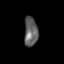
Tissue: skin
Cell type: Epithelial cells
Senescence score: 0.2065
Nuclear area (px): 395
Mean DAPI intensity: 97.534